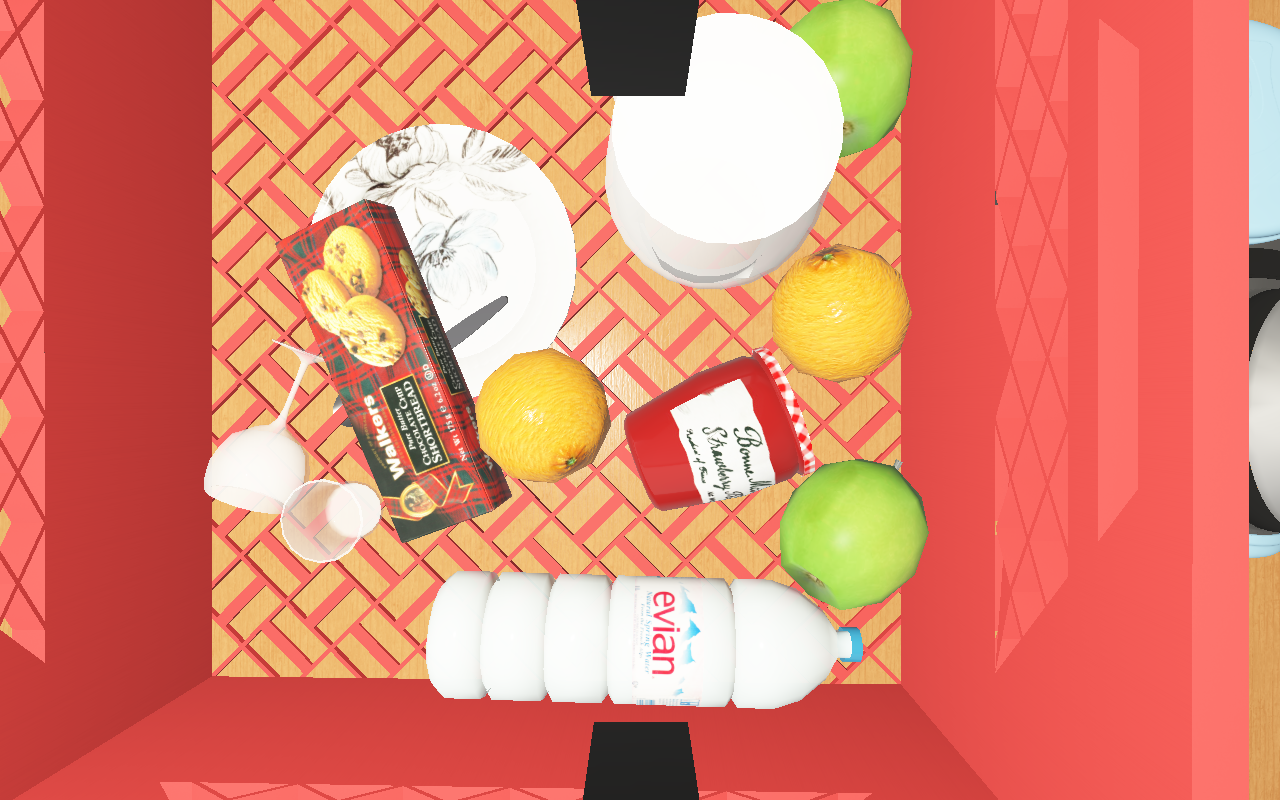
Objects in the scene:
carafe
water bottle
apple
apple
orange
orange
plate
glass
wineglass
jam jar
cereal box
biscuit box